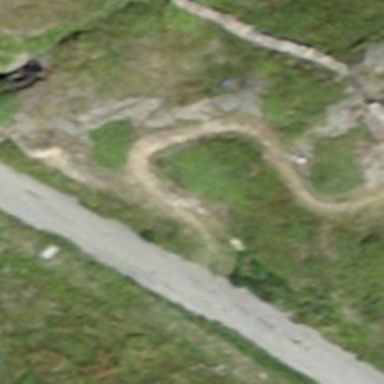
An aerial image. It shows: Ground path.